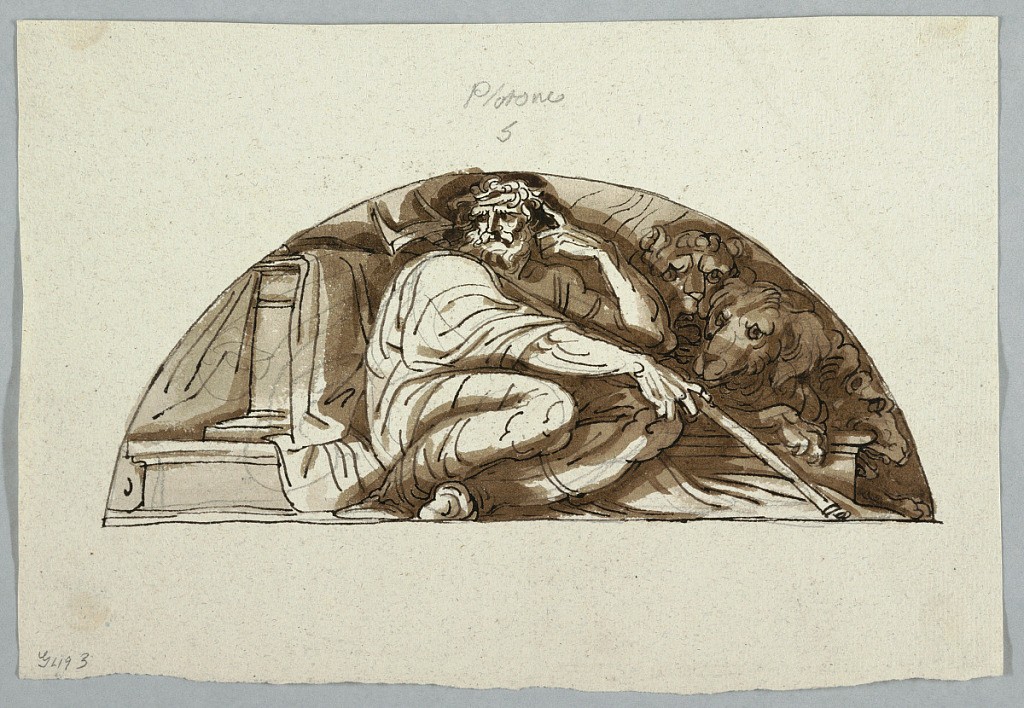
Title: Drawing
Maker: Felice Giani, Italian, 1758–1823
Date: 1810-1822.
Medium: Pencil. Pen, ink. Brush, bistre. Rough greyish paper.
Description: Horizontal Rectangle. Shown sitting upon a platform shouldering a trident with the right hand. At right are the three heads of Cerberus.